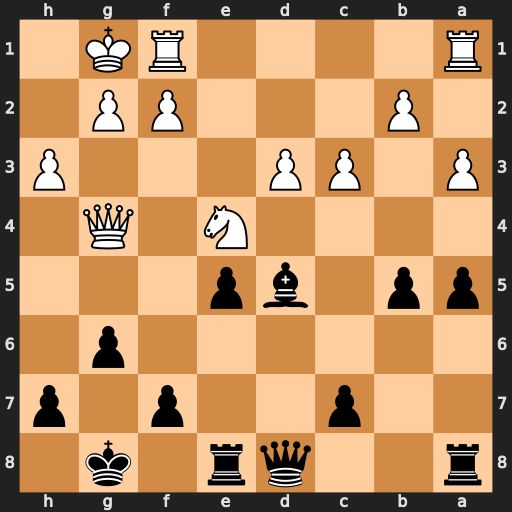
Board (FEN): r2qr1k1/2p2p1p/6p1/pp1bp3/4N1Q1/P1PP3P/1P3PP1/R4RK1
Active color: b
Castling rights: -
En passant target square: -
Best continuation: f5 Qg3 fxe4